The picture encodes a bearing's raw vibration samples as pixel intensities in a 2-D grid. Determine the bearing's health state. Answer with exactly one of: normal, inner_race, outer_race, ball.
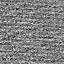
Answer: outer_race